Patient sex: M
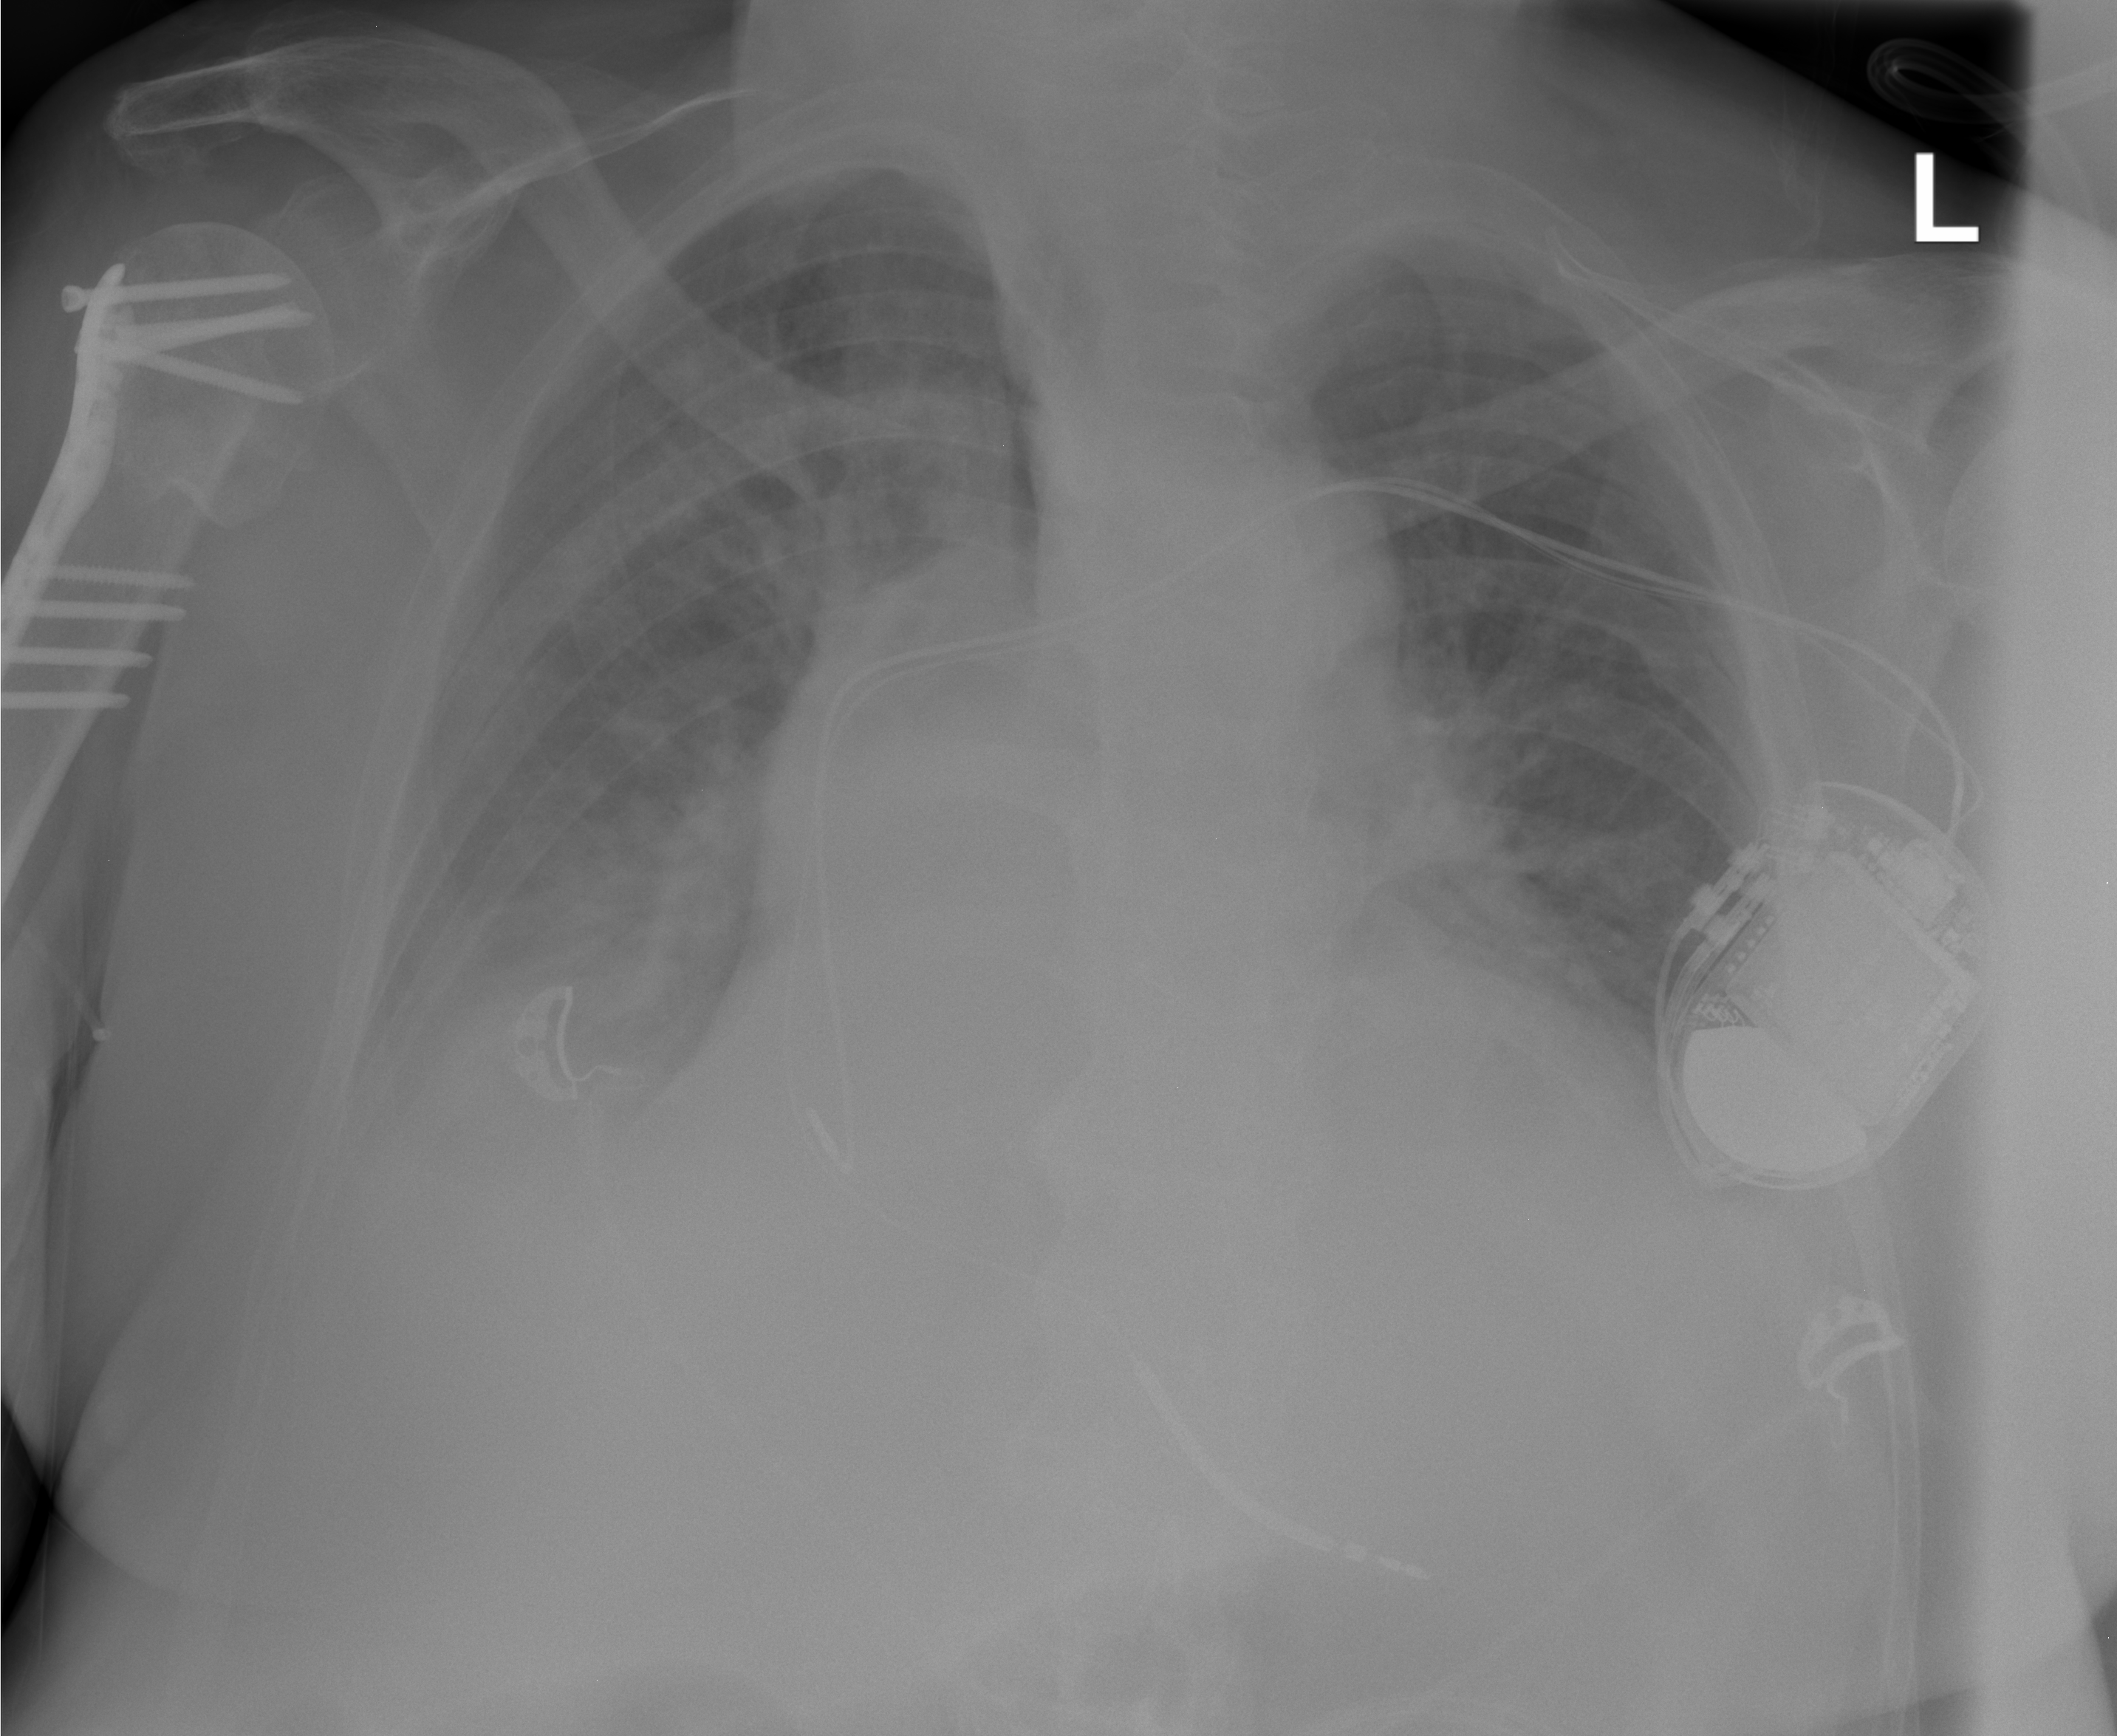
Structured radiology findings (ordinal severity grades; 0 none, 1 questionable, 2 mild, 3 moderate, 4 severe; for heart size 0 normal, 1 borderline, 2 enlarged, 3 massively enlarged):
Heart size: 2
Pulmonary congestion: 2
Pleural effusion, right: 2
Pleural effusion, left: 2
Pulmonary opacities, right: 3
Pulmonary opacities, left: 2
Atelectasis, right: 0
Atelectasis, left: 0